九年级 · 组合几何学
如图, 延长 $\odot 0$ 的半径 $O C$ 到 $A$, 使 $\mathrm{CA}=O \mathrm{C}$, 再作弦 $\mathrm{BC}=O \mathrm{C}$. 求证: 直线 $\mathrm{AB}$ 是 $\odot 0$ 的切线.

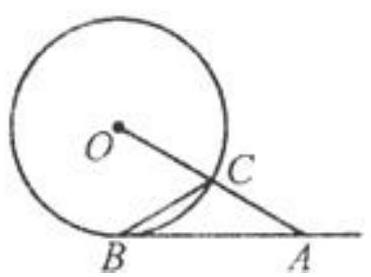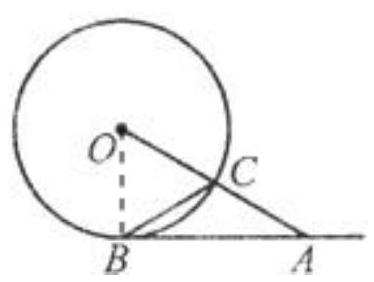
答案: 【分析】连 $O B$, 要直线 $A B$ 是 $\odot O$ 的切线, 即证明 $O B \perp B A$ 即可. 由 $B C=O C, C A=O C$, 即 $B C=C A=C B$, 则得到 $\triangle O B A$ 为直角三角形, 所以有 $0 B \perp B A$.

证明: 连 $0 B$, 如图,

$\because B C=O C, C A=O C$,

$\therefore \mathrm{BC}$ 为 $\triangle \mathrm{OBA}$ 的中线, 且 $\mathrm{BC}=\frac{1}{2} 0 \mathrm{~A}$,

$\therefore \triangle O B A$ 为直角三角形,

即 $0 B \perp B A$.

所以直线 $A B$ 是 $\odot 0$ 的切线.